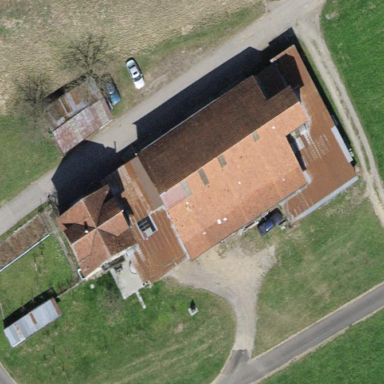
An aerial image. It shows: Farmyard area.